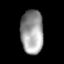
Tissue: lung
Cell type: T cells
Senescence score: 0.2035
Nuclear area (px): 980
Mean DAPI intensity: 153.167